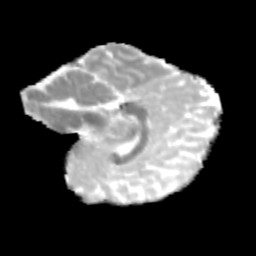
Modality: MD
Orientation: sagittal
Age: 12
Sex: male
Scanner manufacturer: siemens
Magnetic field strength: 3 T
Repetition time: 3.8 s
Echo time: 0.07 s